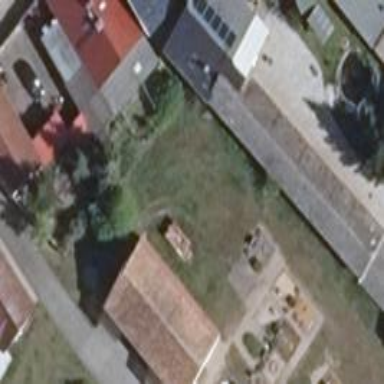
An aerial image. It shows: Funeral hall building.